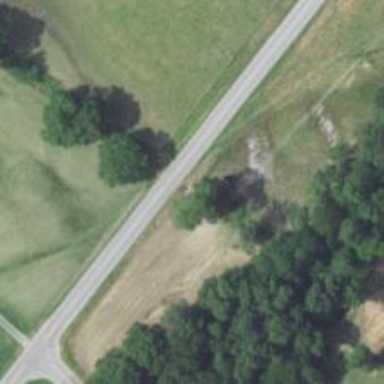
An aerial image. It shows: Culvert tunnel.